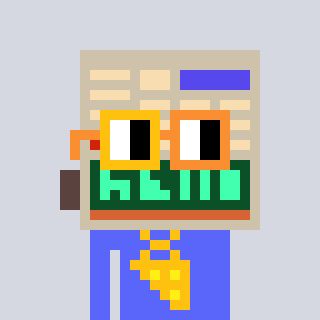
a pixel art character with square yellow and orange glasses, a calculator-shaped head and a purple-colored body on a cool background